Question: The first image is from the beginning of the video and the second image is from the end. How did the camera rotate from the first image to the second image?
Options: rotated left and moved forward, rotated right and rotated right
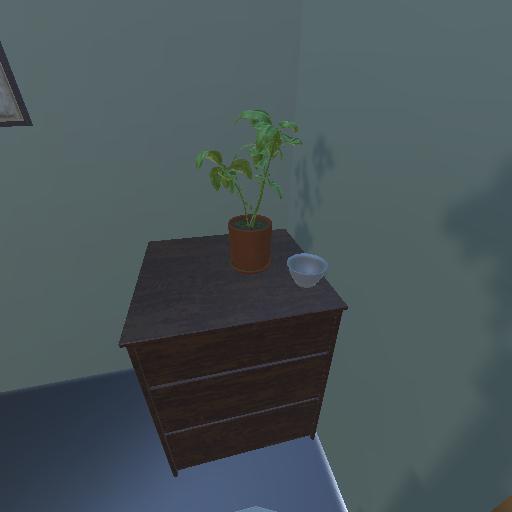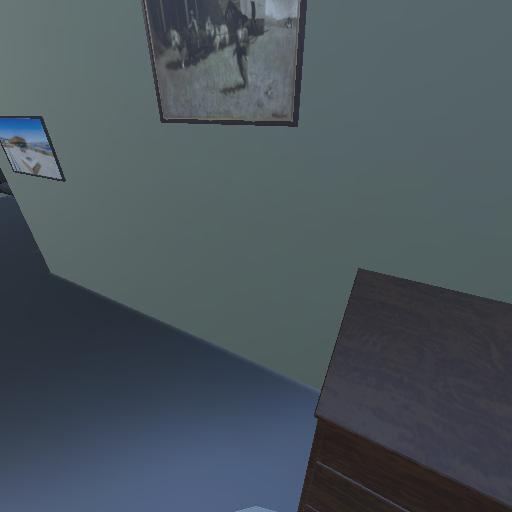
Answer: rotated left and moved forward